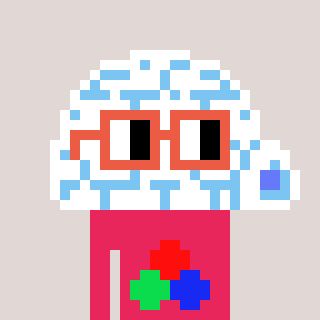
a pixel art character with square orange glasses, a igloo-shaped head and a redpinkish-colored body on a warm background